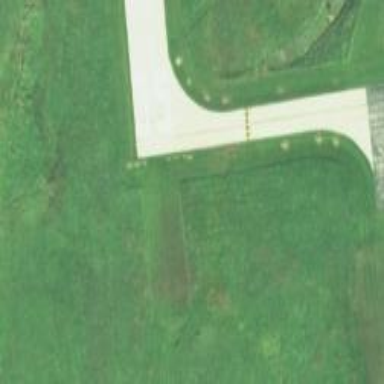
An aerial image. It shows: Asphalt runway at the airport.